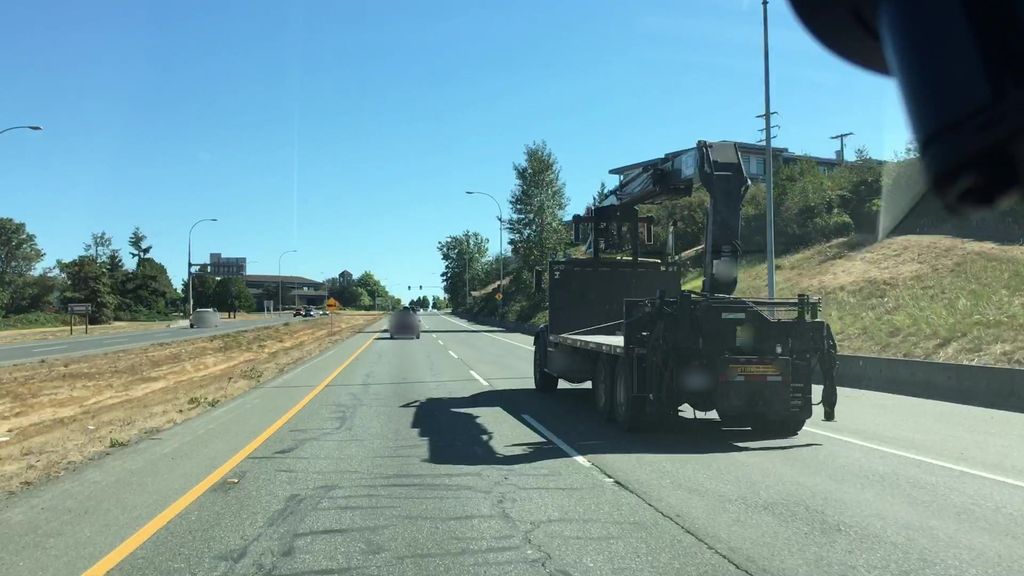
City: victoria